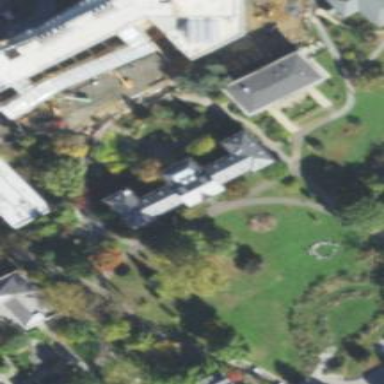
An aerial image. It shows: College building.